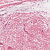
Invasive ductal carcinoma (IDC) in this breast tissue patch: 0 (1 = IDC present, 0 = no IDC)